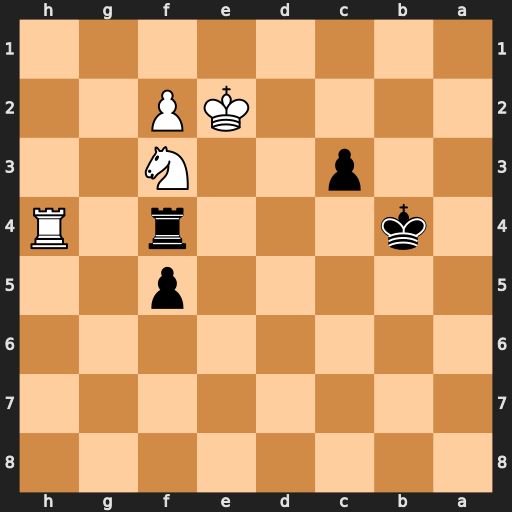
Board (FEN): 8/8/8/5p2/1k3r1R/2p2N2/4KP2/8
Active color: b
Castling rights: -
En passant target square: -
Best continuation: Rxh4 Nxh4 Ka3 Kd3 Kb2 Nxf5 c2 Ne3 c1=Q